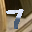
Label: 7